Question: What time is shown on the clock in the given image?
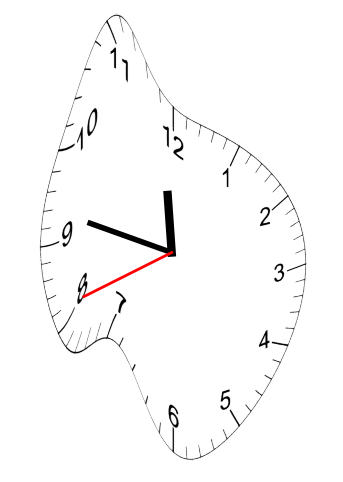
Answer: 11:46:41